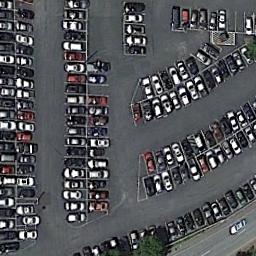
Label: parking_lot